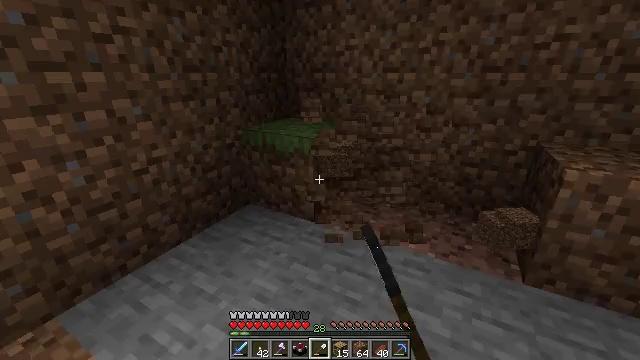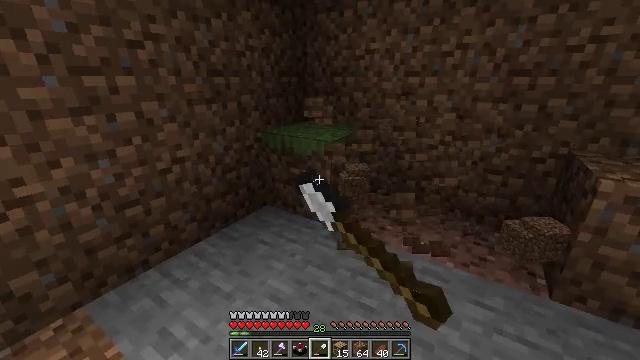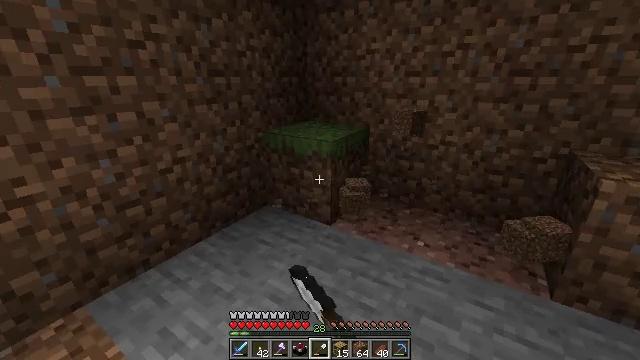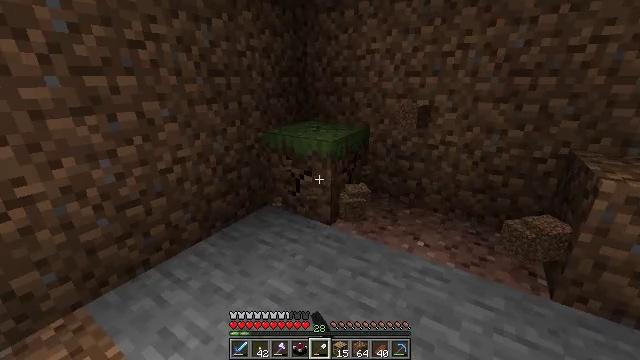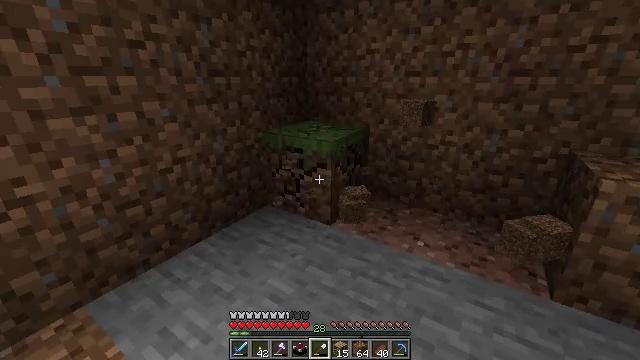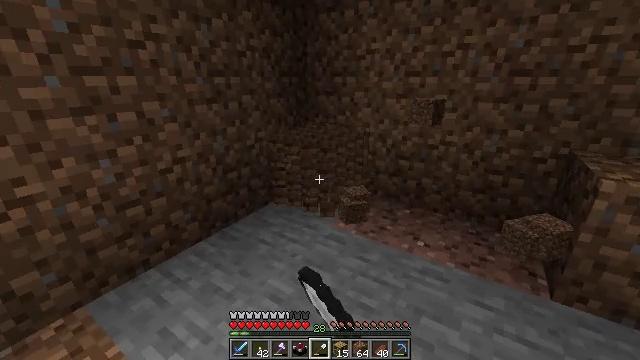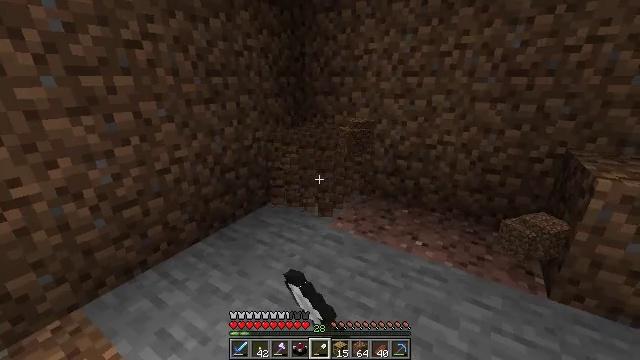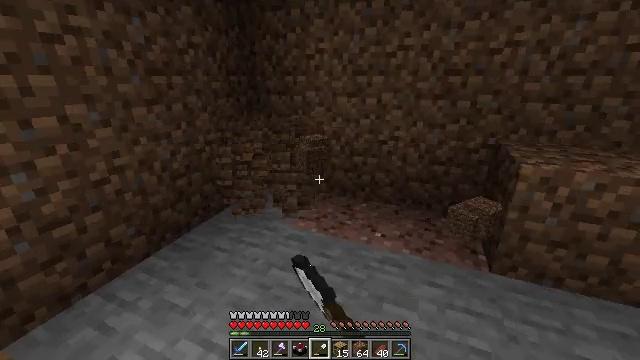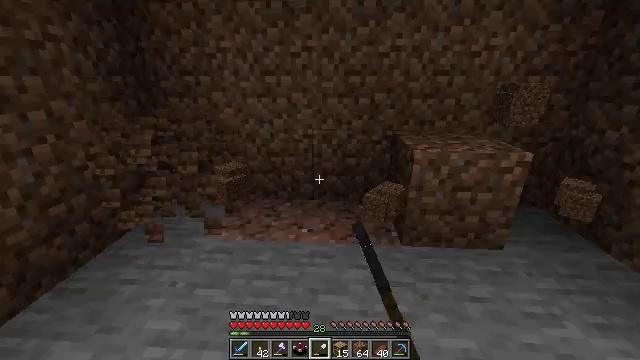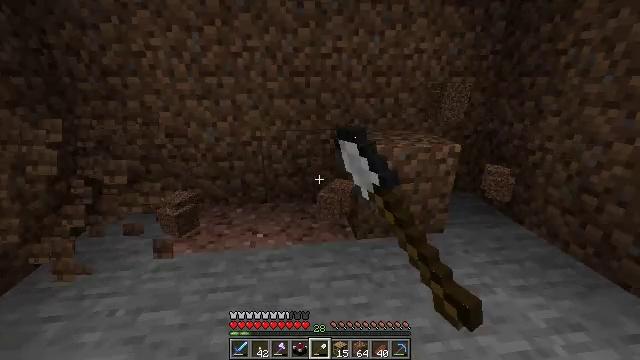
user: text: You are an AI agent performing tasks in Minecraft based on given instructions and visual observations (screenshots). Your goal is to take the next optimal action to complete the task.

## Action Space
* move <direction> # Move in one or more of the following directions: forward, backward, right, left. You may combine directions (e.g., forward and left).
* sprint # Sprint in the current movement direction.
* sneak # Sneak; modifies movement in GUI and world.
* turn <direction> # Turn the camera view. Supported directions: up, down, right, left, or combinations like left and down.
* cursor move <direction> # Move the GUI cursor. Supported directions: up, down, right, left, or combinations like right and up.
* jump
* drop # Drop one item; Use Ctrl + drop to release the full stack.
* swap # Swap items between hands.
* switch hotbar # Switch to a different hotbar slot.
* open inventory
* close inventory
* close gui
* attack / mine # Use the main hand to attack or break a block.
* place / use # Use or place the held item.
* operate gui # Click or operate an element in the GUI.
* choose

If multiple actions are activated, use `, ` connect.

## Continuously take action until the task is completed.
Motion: motion action
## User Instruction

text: Gather grass block for landscaping.
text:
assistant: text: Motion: turn left, attack / mine
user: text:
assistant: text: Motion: attack / mine
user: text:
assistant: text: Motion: attack / mine
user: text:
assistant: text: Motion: attack / mine
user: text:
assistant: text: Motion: attack / mine
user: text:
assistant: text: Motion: attack / mine
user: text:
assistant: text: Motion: turn right, attack / mine
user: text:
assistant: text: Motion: turn right, attack / mine
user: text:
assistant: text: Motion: turn right, attack / mine
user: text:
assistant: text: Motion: attack / mine